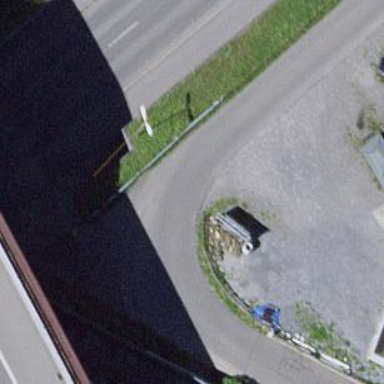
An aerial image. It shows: Set of steps on the road.